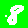
Digit: 8